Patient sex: M
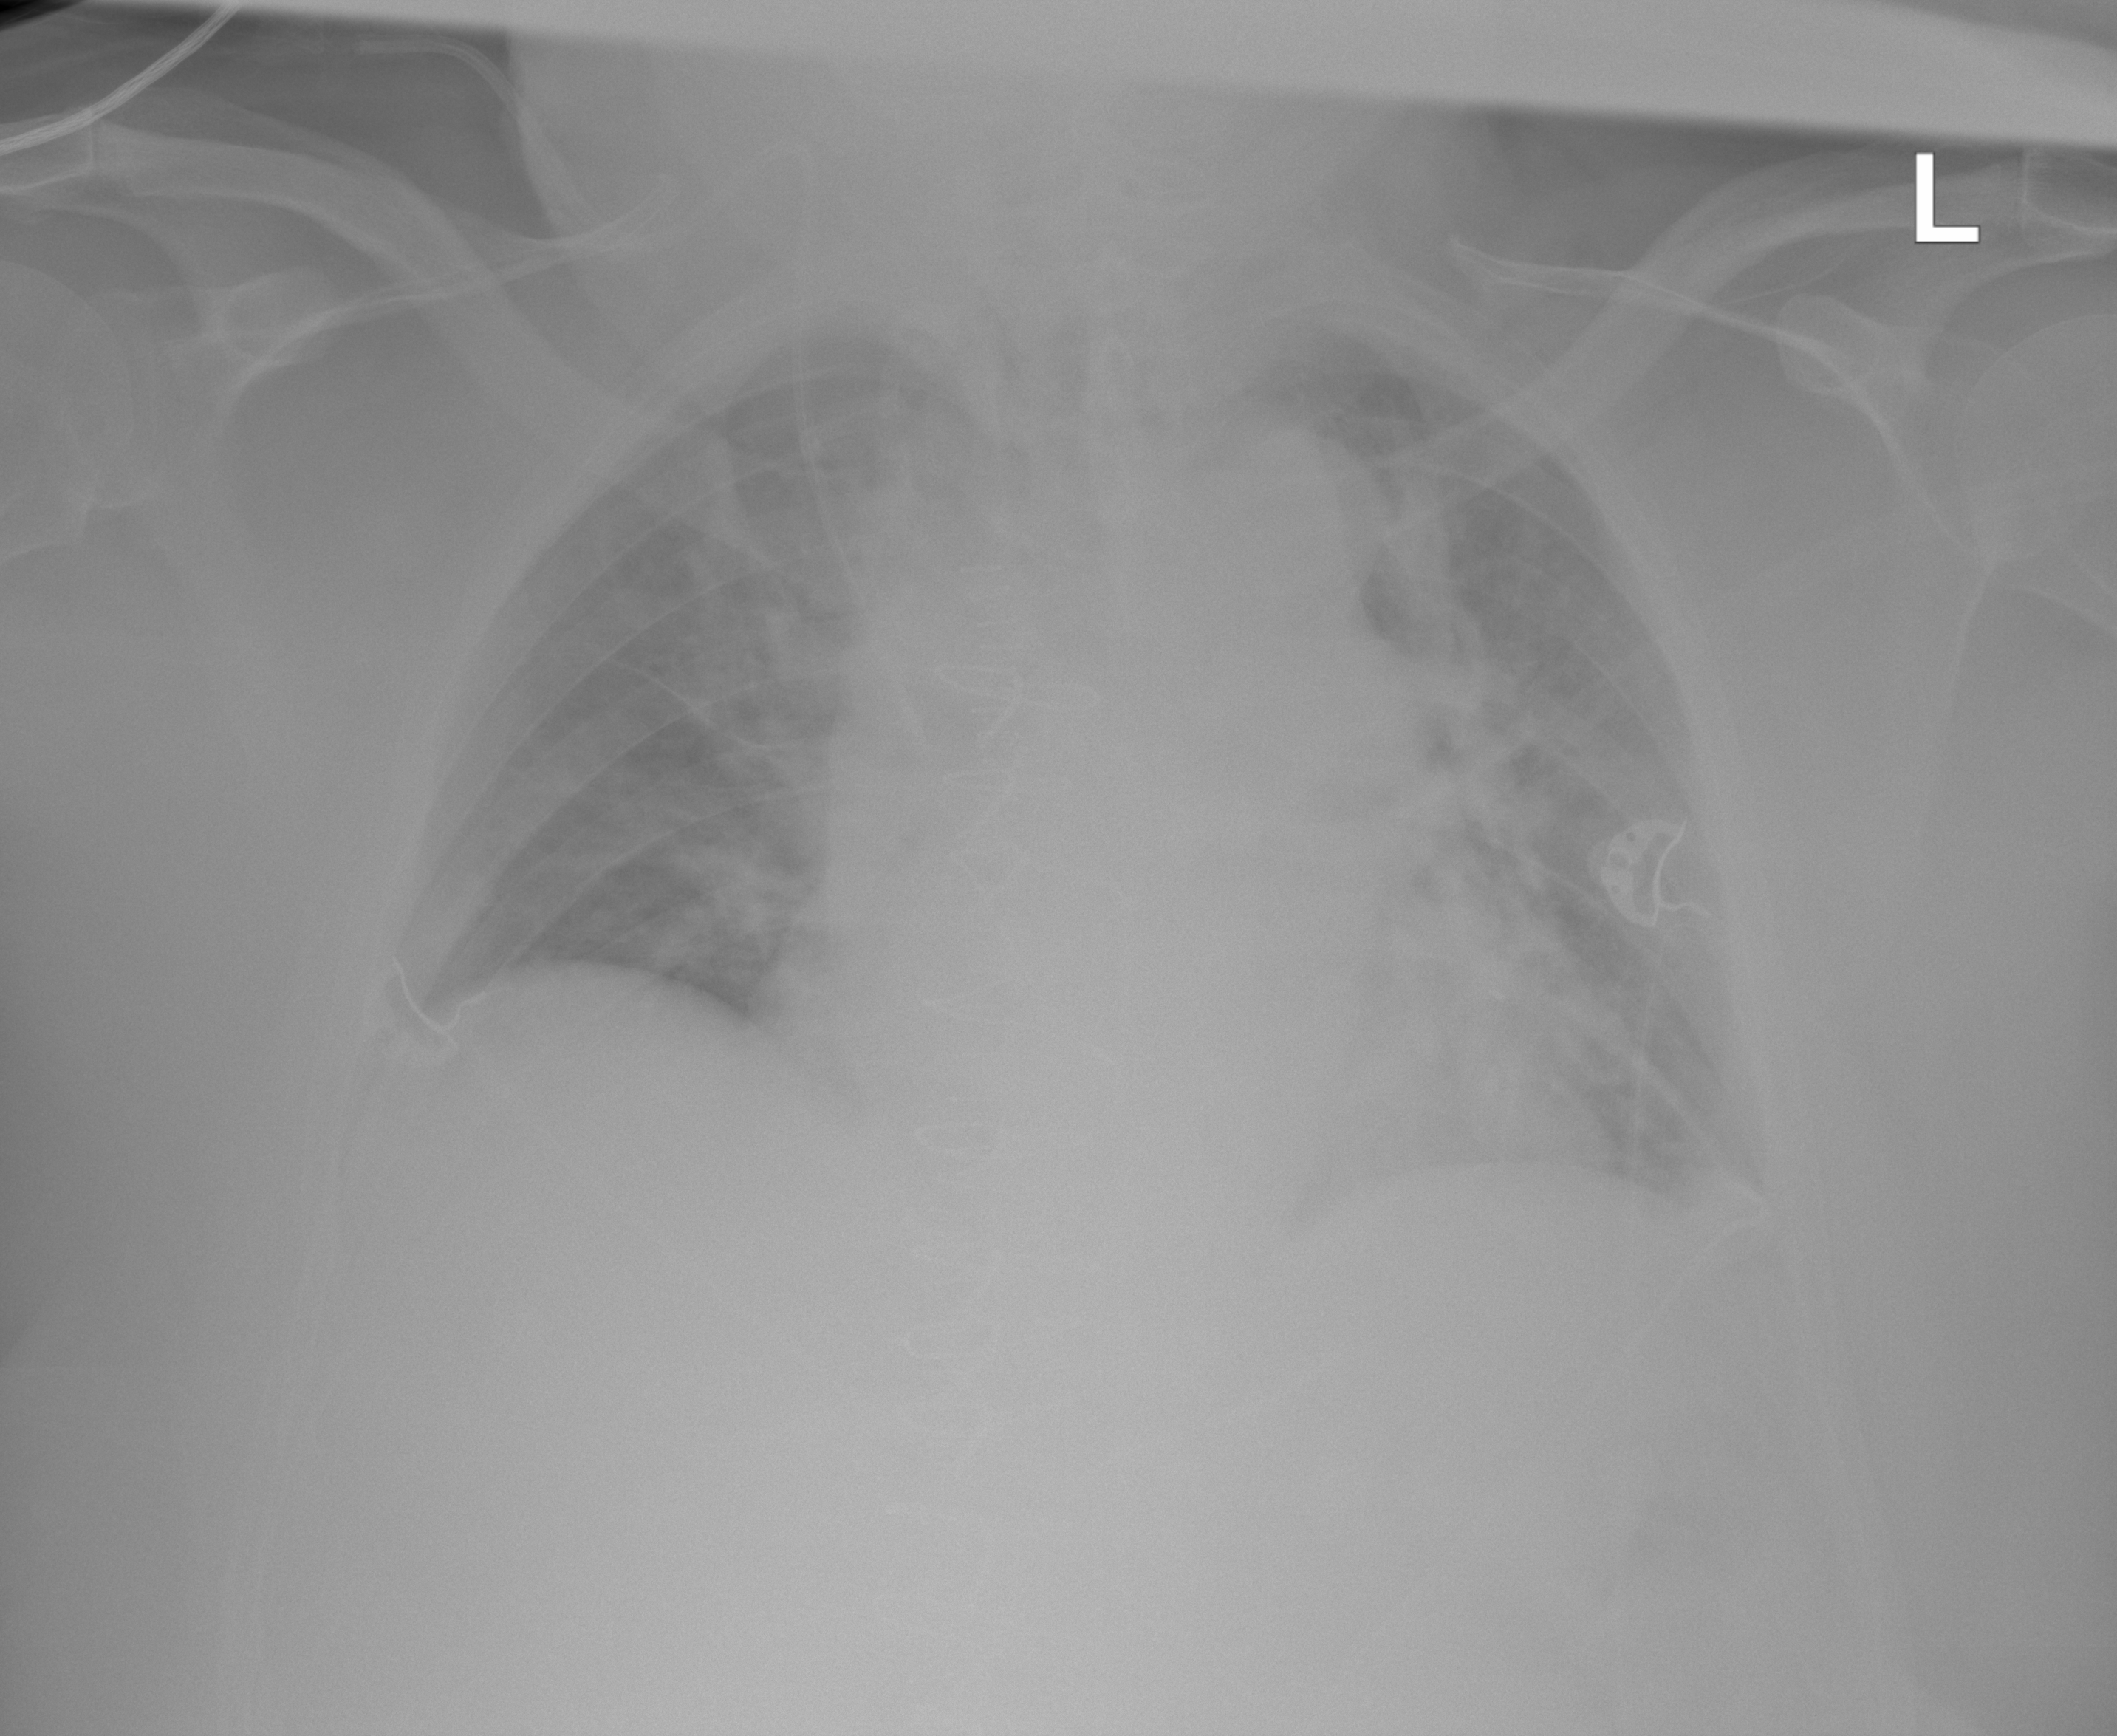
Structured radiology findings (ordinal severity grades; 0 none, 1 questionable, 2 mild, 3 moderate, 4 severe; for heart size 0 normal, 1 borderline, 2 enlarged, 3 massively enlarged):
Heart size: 2
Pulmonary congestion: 2
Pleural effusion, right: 0
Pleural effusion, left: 0
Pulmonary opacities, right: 0
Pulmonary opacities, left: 0
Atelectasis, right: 2
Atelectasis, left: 2